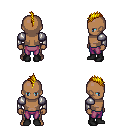
a pixel art fantasy rpg character, male body template, human, dark skin, steel arm armor, magenta pants, blonde mohawk hairstyle, black shoes, four views (front, back, left, right), 2x2 character sprite sheet, small pixel art, hard edges, no anti-aliasing